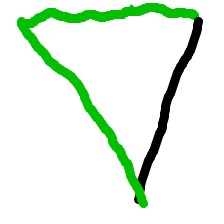
Shape: triangle